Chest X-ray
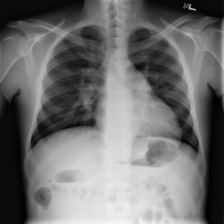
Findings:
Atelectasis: negative
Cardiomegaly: negative
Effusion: negative
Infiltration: negative
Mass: negative
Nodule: negative
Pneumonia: negative
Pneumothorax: negative
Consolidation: negative
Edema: negative
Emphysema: negative
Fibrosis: negative
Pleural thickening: negative
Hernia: negative